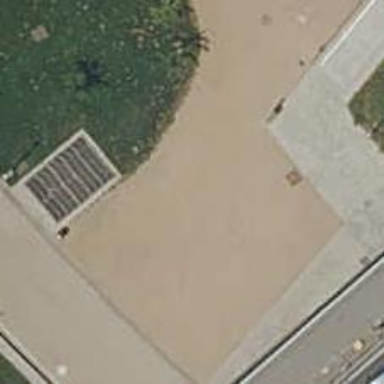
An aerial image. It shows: Footway made of paving stones.